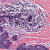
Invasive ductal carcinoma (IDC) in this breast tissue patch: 1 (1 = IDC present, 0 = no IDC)